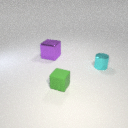
small cyan metal cylinder to the right of small green rubber cube